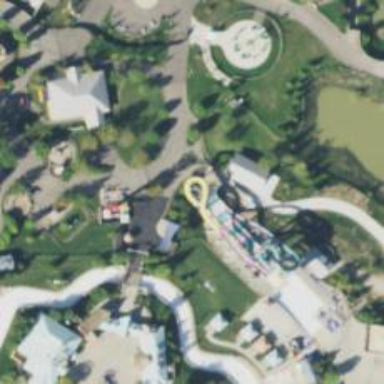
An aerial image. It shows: Water slide attraction.